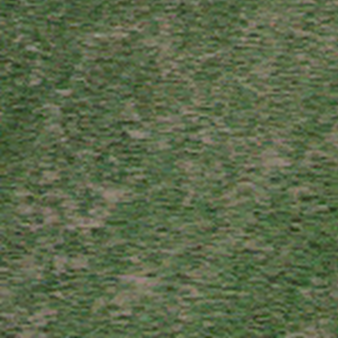
Label: other